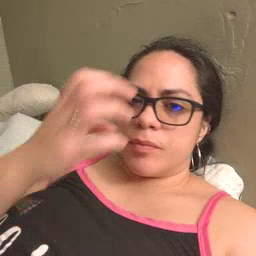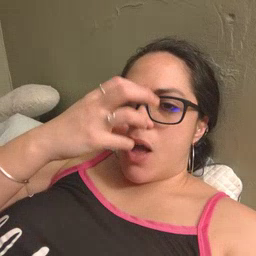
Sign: clown